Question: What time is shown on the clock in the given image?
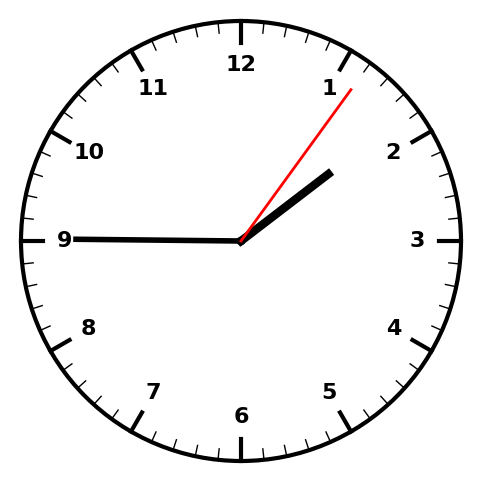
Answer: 01:45:06